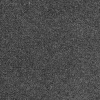
Atmospheric dust classification: dusty